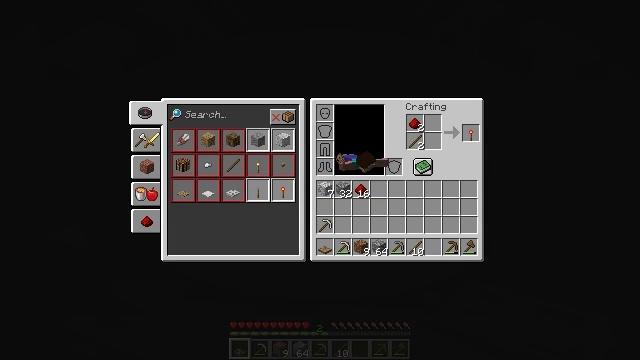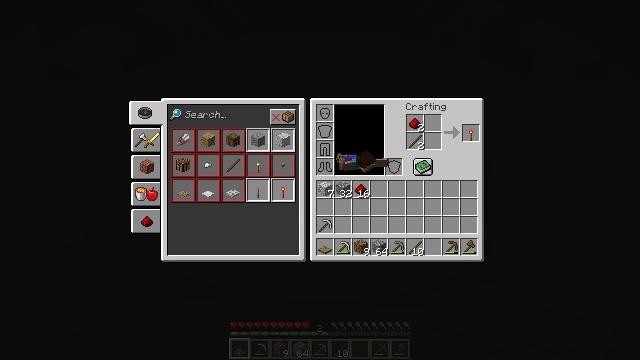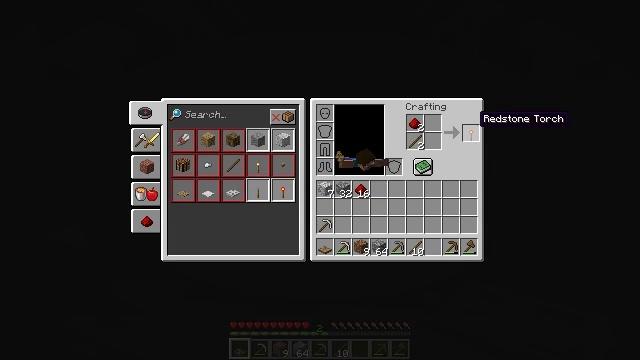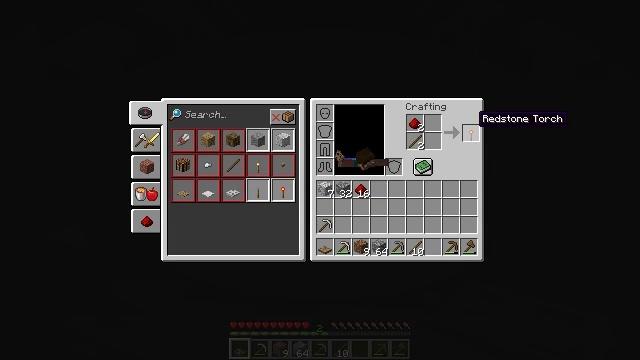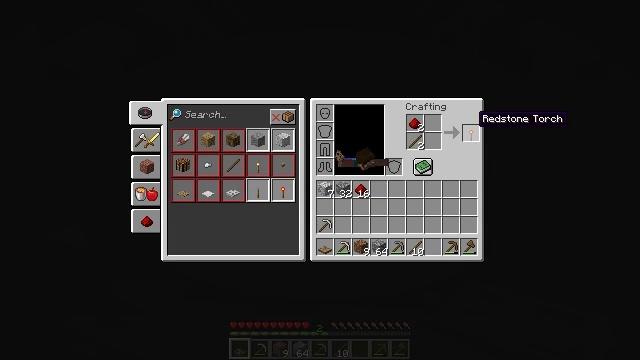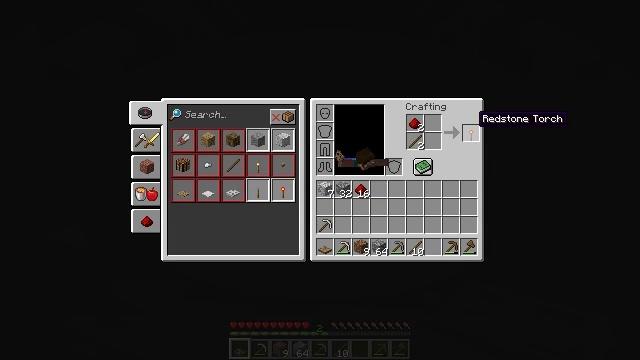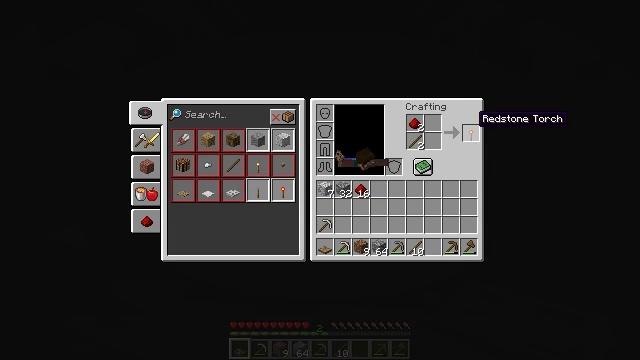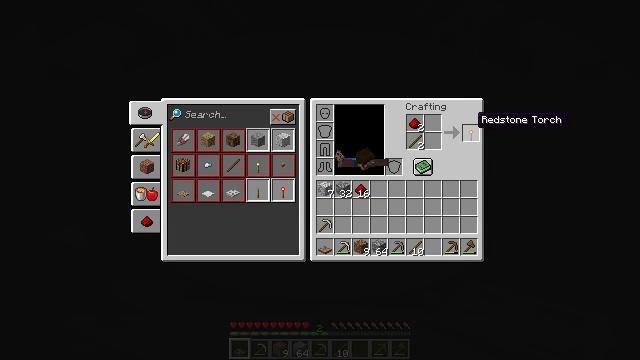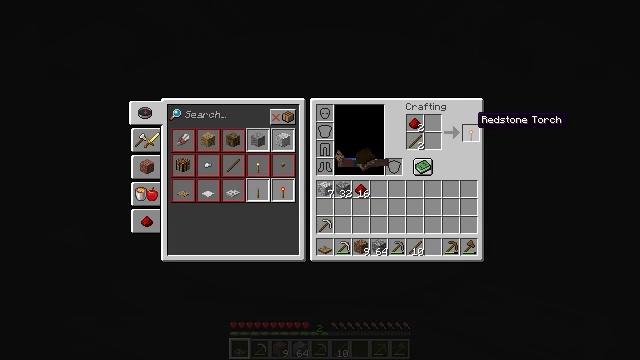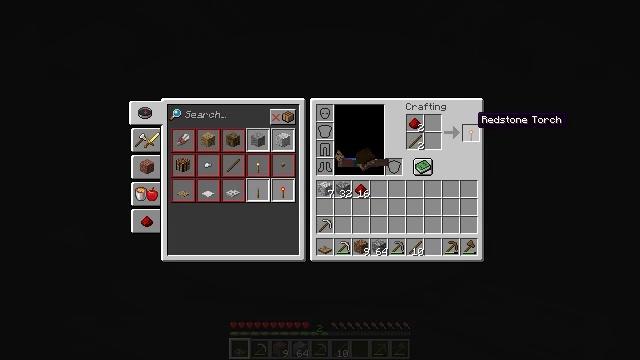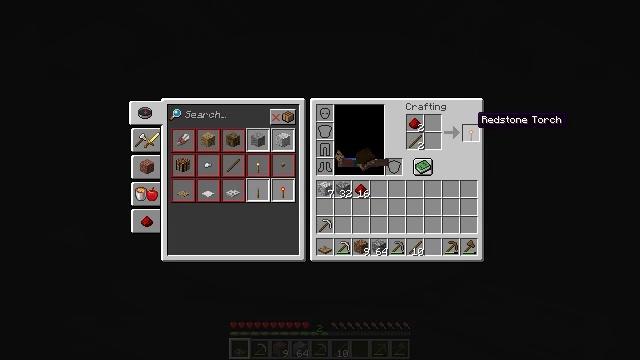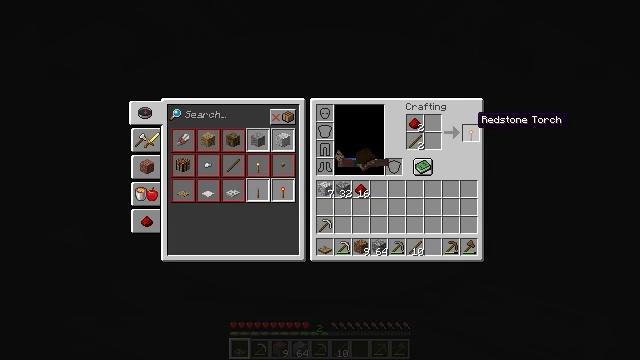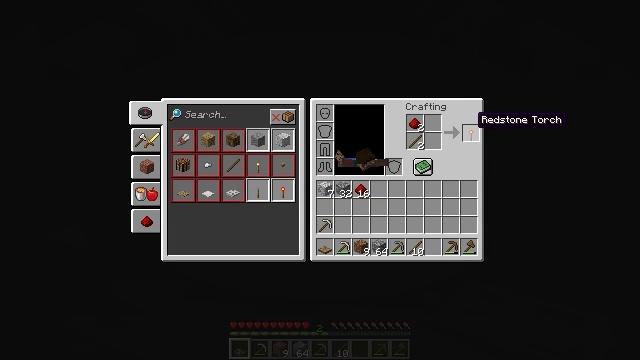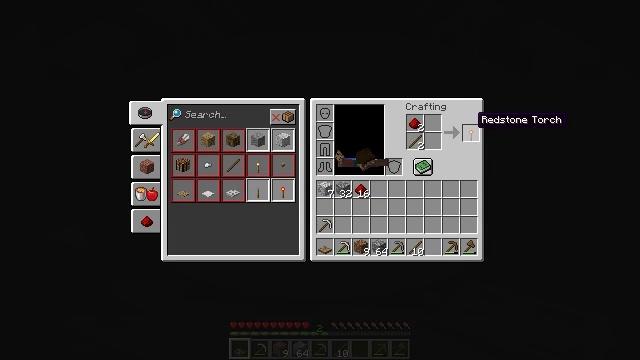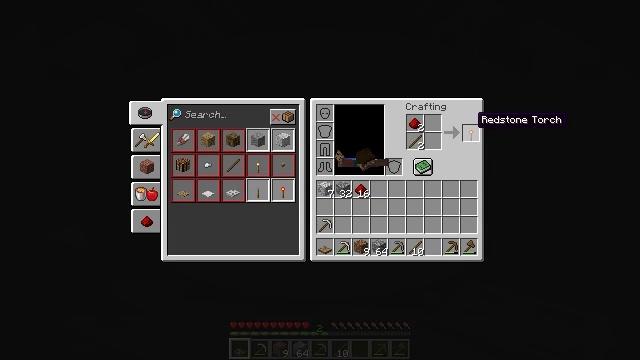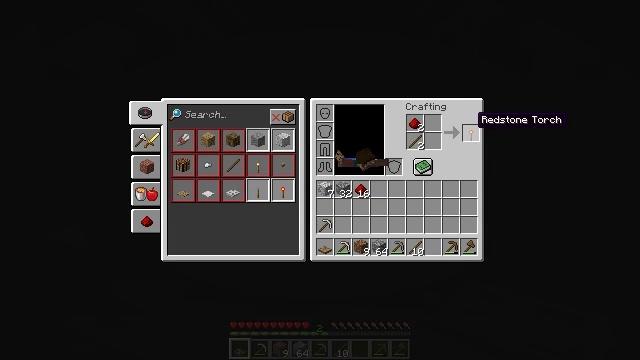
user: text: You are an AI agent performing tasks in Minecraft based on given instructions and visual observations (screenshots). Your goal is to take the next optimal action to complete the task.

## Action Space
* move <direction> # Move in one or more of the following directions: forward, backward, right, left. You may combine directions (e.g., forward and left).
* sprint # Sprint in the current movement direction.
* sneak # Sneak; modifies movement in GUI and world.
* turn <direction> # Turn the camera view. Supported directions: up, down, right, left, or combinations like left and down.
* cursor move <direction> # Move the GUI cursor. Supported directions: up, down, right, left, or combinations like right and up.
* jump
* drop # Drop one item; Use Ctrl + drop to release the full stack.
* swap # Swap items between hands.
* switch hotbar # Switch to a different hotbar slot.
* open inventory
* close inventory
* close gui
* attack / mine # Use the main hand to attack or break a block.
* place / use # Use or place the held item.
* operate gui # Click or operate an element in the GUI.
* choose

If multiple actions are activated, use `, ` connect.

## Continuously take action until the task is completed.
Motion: motion action
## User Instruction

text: Craft a redstone torch.
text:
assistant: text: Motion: cursor move left and up
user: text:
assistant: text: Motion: cursor move left
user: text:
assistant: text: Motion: no_op
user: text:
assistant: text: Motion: no_op
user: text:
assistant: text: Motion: no_op
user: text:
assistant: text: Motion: no_op
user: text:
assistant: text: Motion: no_op
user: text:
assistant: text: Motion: no_op
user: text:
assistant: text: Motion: no_op
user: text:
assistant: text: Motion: no_op
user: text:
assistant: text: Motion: no_op
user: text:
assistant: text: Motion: no_op
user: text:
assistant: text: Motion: no_op
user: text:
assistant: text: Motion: no_op
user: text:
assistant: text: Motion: no_op
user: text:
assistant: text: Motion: no_op
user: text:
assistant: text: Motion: no_op
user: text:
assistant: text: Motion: no_op
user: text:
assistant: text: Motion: no_op
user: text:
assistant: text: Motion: no_op
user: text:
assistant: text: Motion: no_op
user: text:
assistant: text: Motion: no_op
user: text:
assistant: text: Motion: no_op
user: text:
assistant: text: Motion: no_op
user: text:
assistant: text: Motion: no_op
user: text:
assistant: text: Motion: sneak
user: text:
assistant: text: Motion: sneak
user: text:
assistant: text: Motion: sneak
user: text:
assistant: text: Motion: sneak
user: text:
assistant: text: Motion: sneak